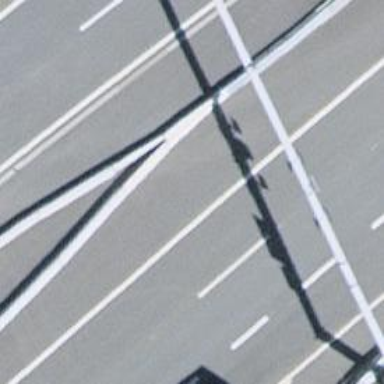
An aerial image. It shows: Asphalt motorway.